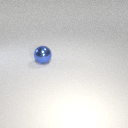
large blue metal sphere